Question:
HTML
'''
<div class="select">
<div>
<label for="kitty" class="kitty-label kitty-label-1 l-center">
</label>
<input type="checkbox" name="cats" value="1">
<label>Kitty One</label>
</div>
<div class="cly-pam" style="width:50%; float: left">
<label for="kitty" class="kitty-label kitty-label-2 l-center">
</label>
<input type="checkbox" name="cats" value="2">
<label>Kitty Two</label>
</div>
</div>
<div>
'''
css
'''
label{
cursor: pointer;
}
.kitty-label{
position: relative;
width: 100%;
&:hover,
&:focus,
&:active{
border-radius: 6px solid #fff;
}
}
.kitty-label-1{
display: inline-block;
background: url(../img/kitty1.png) no-repeat 0 0;
height: 142px;
width: 142px;
}
.kitty-label-2{
display: inline-block;
background: url(../img/kitty2.png) no-repeat 0 0;
height: 144px;
width: 144px;
}
.select input[type="checkbox"]{
display: none;
&:checked + label:before{
background: url(../img/tick.png) no-repeat;
}
}
'''
The labels would have background image but the issue is that when focus, active or hover, the border-radius does not appear behind the images. Also the kitty images do not have border-radius edges. Wonder if should have image in circle shape or css3 can do that?
Also checkbox seems not to show the tick or anything. Tried to click on label (as in kitty image), tick doesn't appear?
Not sure where I might go wrong. Help will be very much appreciated.
'''
<div>
<input type="radio" name="type" value="designer" id="designer">
<label for="designer" id="designer" class="inline-block testsign" style="background: url(../img/face.png) no-repeat center;">
</label></div>
'''
CSS
'''
.testsign{
width: 170px;
height: 170px;
border-radius: 100%;
&:hover,
&:focus,
&:active{
border: 15px solid #f3f3f3;
}
}
// [type="radio"]:not(:checked),
// [type="radio"]:checked {
// visibility: hidden;
input[type="radio"]:checked + label:after {
content:"";
display: block;
position: absolute;
height: 60px;
width: 60px;
background: #f0f1f1 url(../img/tick.png) no-repeat center center;
border-radius: 100%;
border: 10px solid #fff;
}
'''
Attempted the example from @misterMan
Couldn't get the label:after to be positioned at the right bottom - tried top and left to position the tick circle, but the problem is that when checked, it will appear in the position which followed top and left. So if check extra element or image, tick circle will appear in the same place which is not right. Removed the top and left. There is no way to have tick circle positioned in right bottom appearing in each label whenever radio is checked?
Also another problem is that when border radius on the label is hovered on background image, and if checked radio, the tick circle (label:after) will appear, the tick circle will be "jumpy" whenever hovered on label. How to stop the jump? I tried to add absolute center and position relative but the labels will be out of the container.
Help or insight will be appreciated.
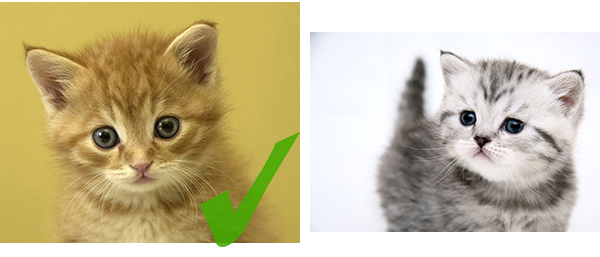
Answer: I love this type of stuff so I made this for you, if you are still looking for a solution. I have added the images with '' as they are not decoration, they are primary content :)
It's nice and simple, and I think does what you want. Let me know!
<URL>
HTML
'''
<form>
<input type="checkbox" id="pic1" />
<label for="pic1">
<img src="http://www.placehold.it/200" />
</label>
<input type="checkbox" id="pic2" />
<label for="pic2">
<img src="http://www.placehold.it/200" />
</label>
</form>
'''
CSS
'''
body {
margin: 0;
}
input[type=checkbox] {
display: none;
}
label {
position: relative;
display: block;
width: 200px;
cursor: pointer;
float: left;
margin: 10px 0 10px 10px;
}
input[type=checkbox] + label img:hover {
-webkit-border-radius: 100px;
-moz-border-radius: 100px;
border-radius: 100px;
}
input[type=checkbox]:checked + label img {
-webkit-border-radius: 50px;
-moz-border-radius: 50px;
border-radius: 50px;
}
input[type=checkbox]:checked + label img:hover {
-webkit-border-radius: 100px;
-moz-border-radius: 100px;
border-radius: 100px;
}
input[type=checkbox]:checked + label:after {
content:"";
display: block;
position: absolute;
bottom: 10px;
right: 10px;
height: 50px;
width: 50px;
background: url(http://i.imgur.com/i7379jf.png) no-repeat right bottom;
background-size: 50px;
}
input[type=checkbox]:checked + label:hover:after {
}
'''